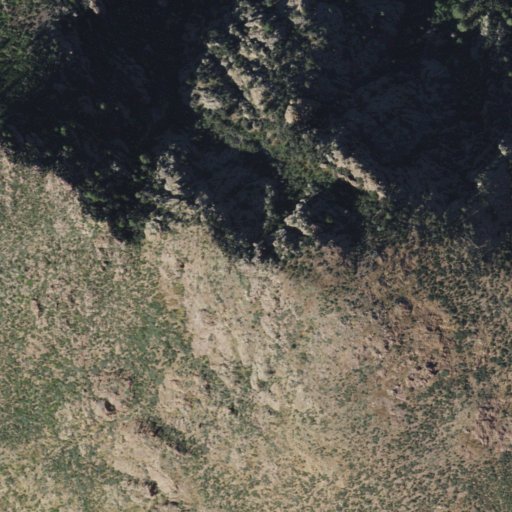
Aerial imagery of mountain in Arizona named Sheep Mountain containing evergreen forest, shrub, and grassland